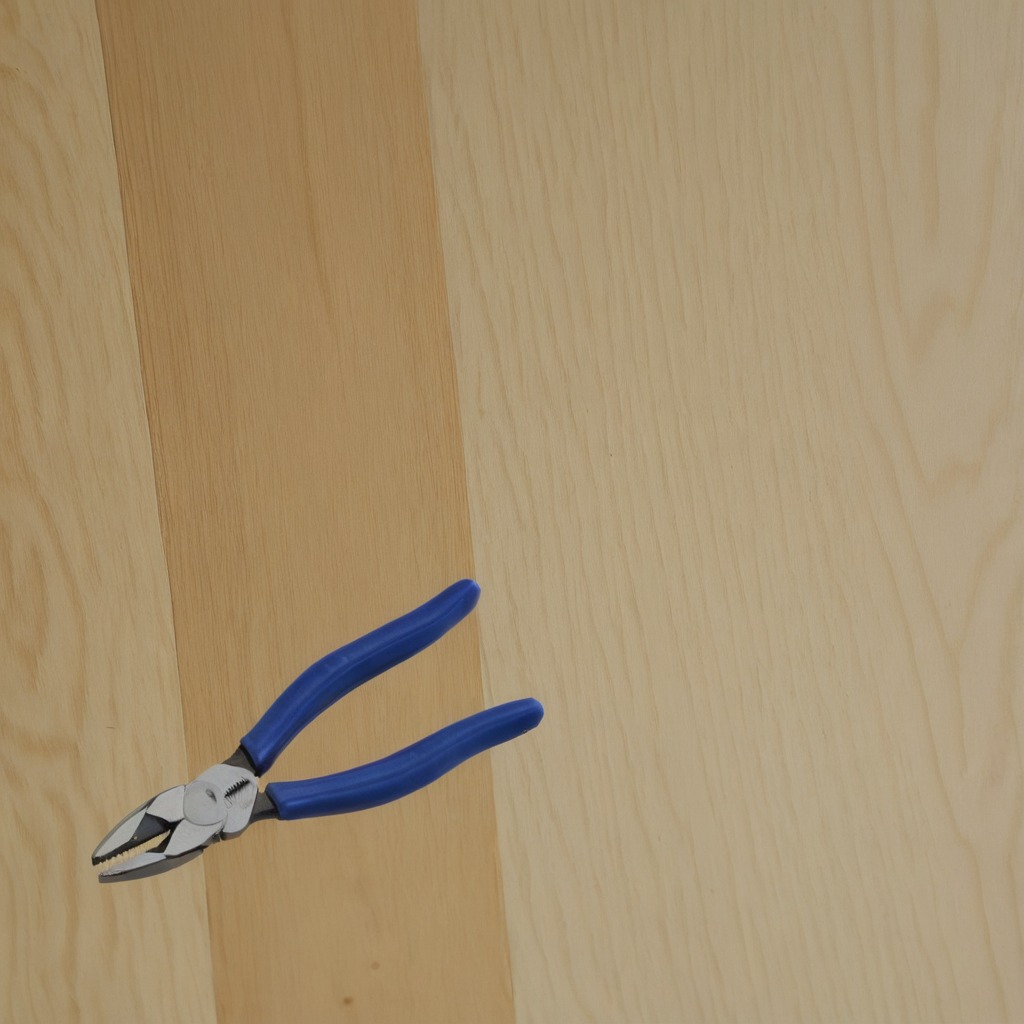
A plier is lying on the plywood surface in a paint workshop lit by afternoon window light.